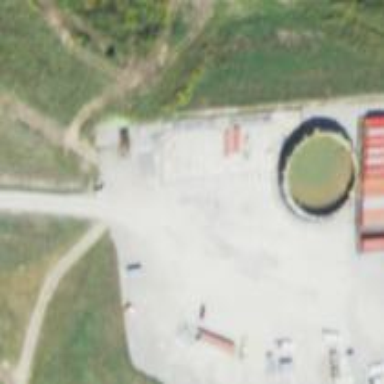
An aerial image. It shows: Storage tank with man-made structure.